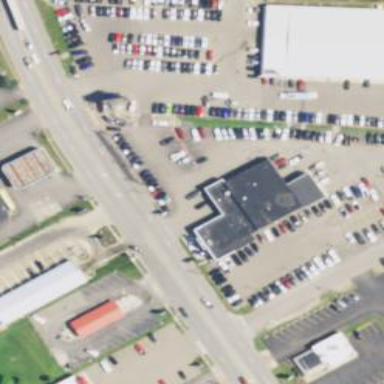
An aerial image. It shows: Car shop building.